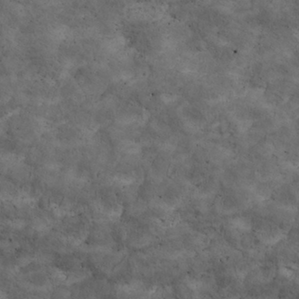
Label: non_frost